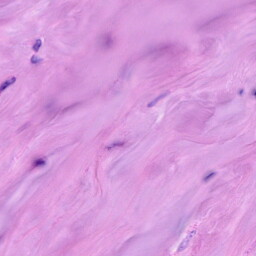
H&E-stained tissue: Breast